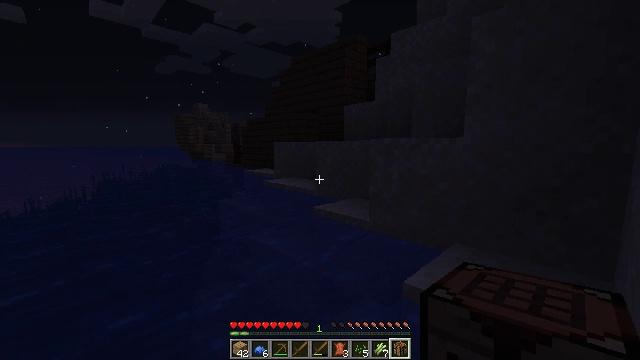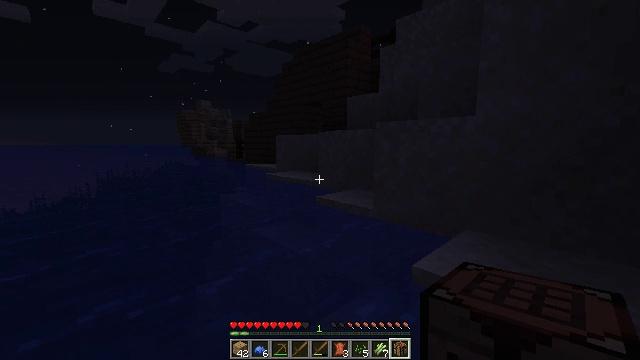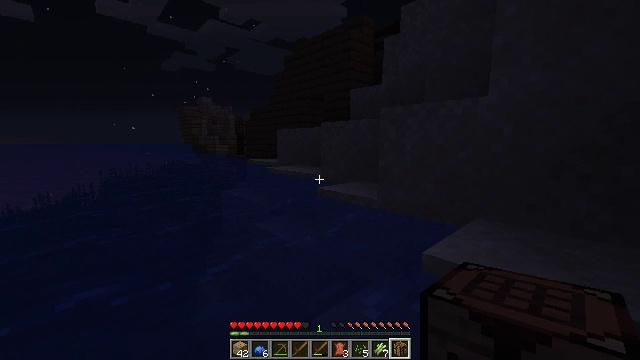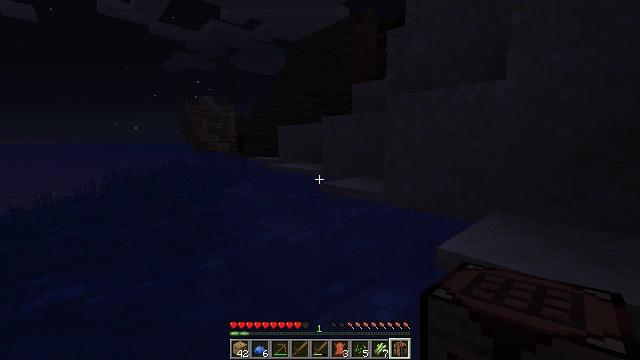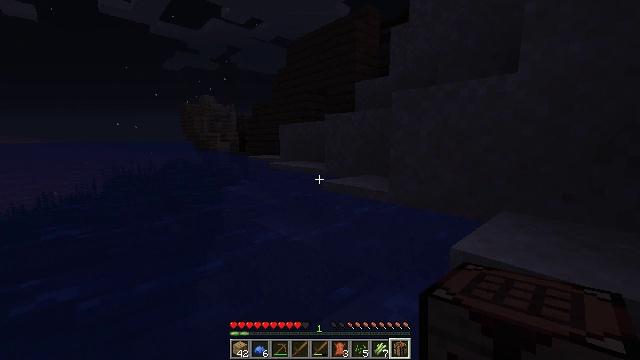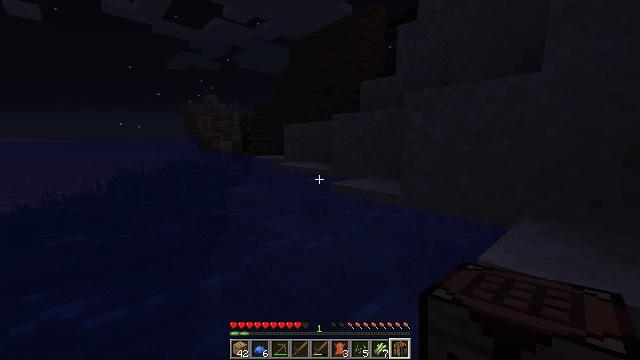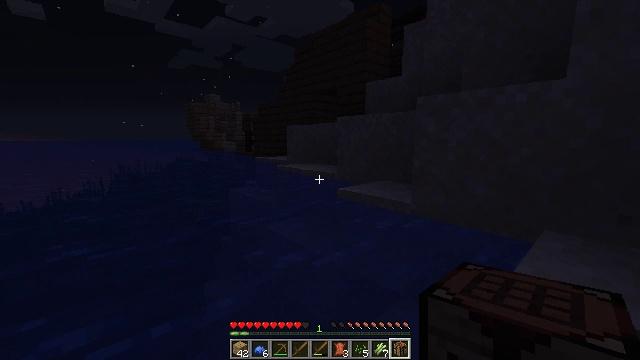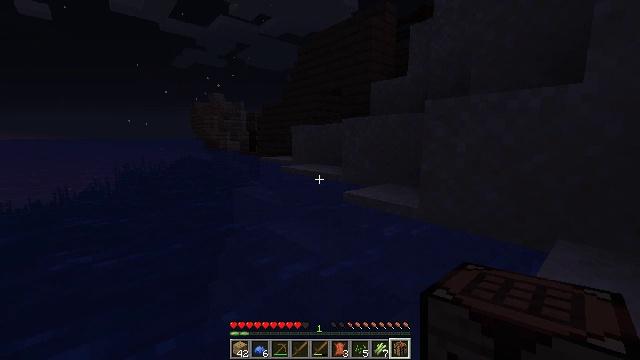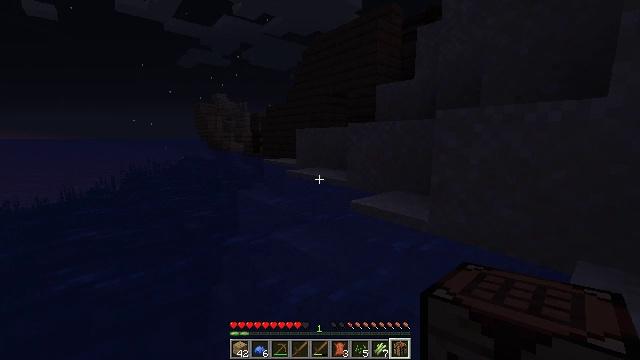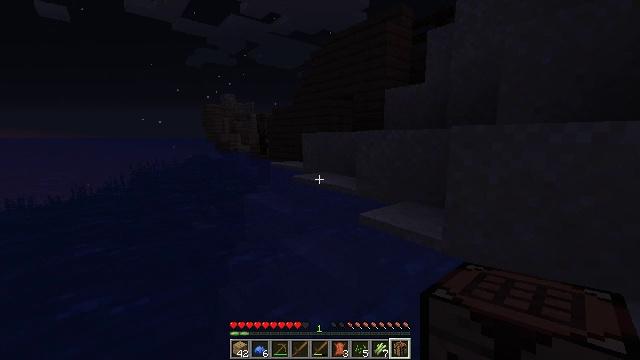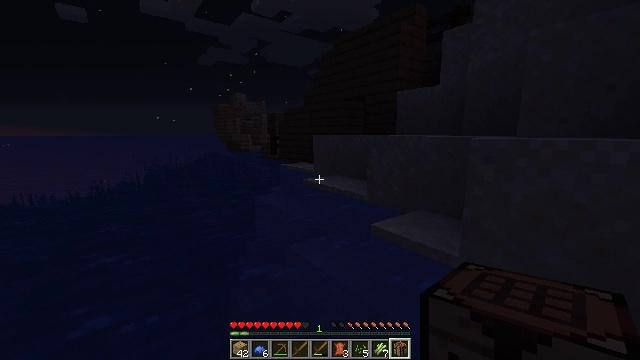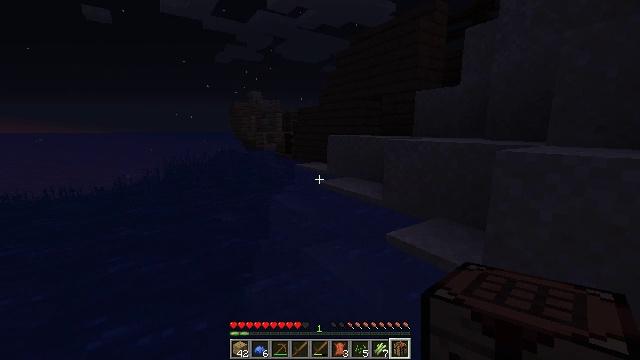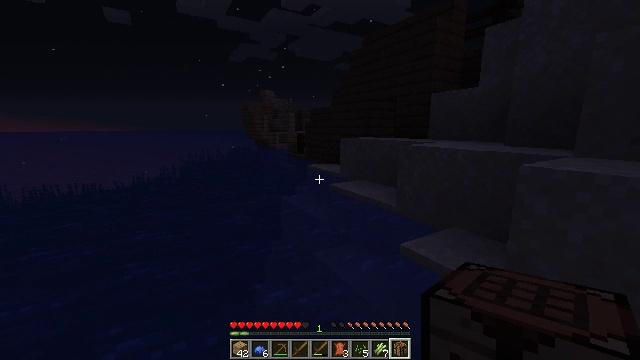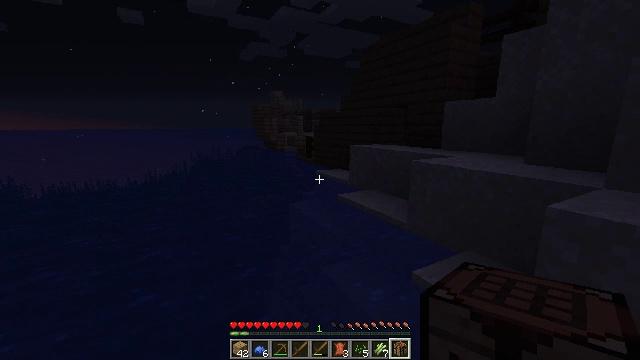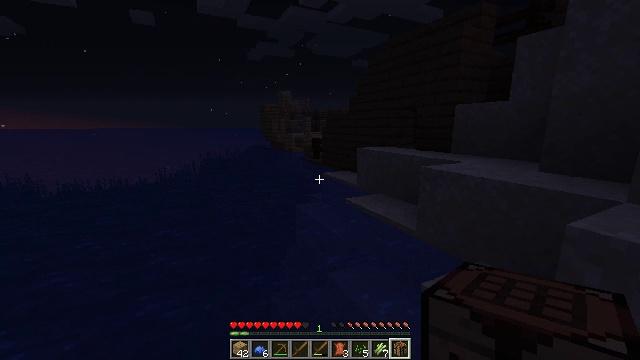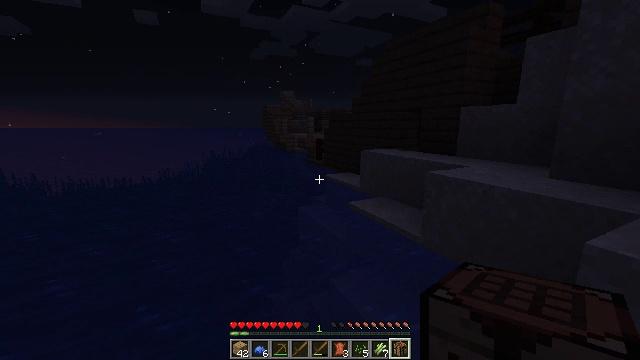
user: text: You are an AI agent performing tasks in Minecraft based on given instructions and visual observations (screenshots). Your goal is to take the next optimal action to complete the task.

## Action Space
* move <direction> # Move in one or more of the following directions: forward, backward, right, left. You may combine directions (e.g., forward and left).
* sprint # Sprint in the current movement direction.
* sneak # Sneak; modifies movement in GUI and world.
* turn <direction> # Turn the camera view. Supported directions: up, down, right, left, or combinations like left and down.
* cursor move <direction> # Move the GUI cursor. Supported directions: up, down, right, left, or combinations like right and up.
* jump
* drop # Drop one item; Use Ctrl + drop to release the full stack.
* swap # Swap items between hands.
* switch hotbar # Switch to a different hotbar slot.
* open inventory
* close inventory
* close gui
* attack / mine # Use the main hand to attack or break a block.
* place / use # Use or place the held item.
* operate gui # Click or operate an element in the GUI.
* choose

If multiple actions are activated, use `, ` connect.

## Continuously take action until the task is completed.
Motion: motion action
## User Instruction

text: Attack the dark oak fence to dismantle it.
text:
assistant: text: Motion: move forward, jump
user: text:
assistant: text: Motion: move forward, jump
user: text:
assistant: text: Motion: move forward, jump
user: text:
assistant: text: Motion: move forward, jump
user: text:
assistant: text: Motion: move forward, jump
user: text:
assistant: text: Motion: move forward, jump
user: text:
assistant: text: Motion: move forward, jump
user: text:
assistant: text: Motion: move forward, jump
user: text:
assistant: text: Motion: move forward, turn left, jump
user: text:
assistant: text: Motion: move forward, turn left, jump
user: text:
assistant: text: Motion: move forward, turn left, jump
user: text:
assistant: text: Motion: move forward, turn left, jump
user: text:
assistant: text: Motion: move forward, turn left, jump
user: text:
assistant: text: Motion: move forward, turn left, jump
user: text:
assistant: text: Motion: move forward, jump
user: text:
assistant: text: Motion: move forward, turn left and up, jump
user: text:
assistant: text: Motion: move forward, turn left and up, jump
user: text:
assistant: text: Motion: move forward, turn up, jump
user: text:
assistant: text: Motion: move forward, jump
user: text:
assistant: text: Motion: move forward, jump
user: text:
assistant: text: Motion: move forward, jump
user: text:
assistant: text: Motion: move forward, jump
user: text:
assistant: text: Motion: move forward, jump
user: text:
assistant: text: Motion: move forward, jump
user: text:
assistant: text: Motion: move forward, jump
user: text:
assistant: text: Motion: move forward, jump
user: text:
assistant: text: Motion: move forward, jump
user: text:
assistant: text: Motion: move forward, jump
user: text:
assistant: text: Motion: move forward, jump
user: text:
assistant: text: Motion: move forward, jump